Question: I have a Form that contains an "Add" button and a textBox, which is used to add information to a database table.
I need to check if the code entered in the TextBox is available before I can insert it.
My problem is that I get errors, as it attempts to add a "duplicate primary key" and I'm unsure of the source of error.
Below is the code I currently have:
'''
private void button2_Click(object sender, EventArgs e)
{
SqlConnection connection1 = new SqlConnection(connectionString);
connection1.Open();
String reqt1="select numero_cpte from compte where numero_cpte="+textBox1.Text+";";
SqlCommand sql1 = new SqlCommand(reqt1, connection1);
int d = int.Parse(textBox1.Text);
int dd = Convert.ToInt32(sql1.ExecuteScalar());
if(d == dd)
{
int o1 = sql1.ExecuteNonQuery();
MessageBox.Show("this account is not valide!!","Fiche ");
connection1.Close();
}
if (String.IsNullOrEmpty(textBox1.Text) == true)
{
MessageBox.Show("You should insert the code!!","Fiche",
MessageBoxButtons.OK,MessageBoxIcon.Information);
}
else
{
SqlConnection connection = new SqlConnection(connectionString);
connection.Open();
SqlCommand sql = new
SqlCommand("insert into compte values(" + textBox1.Text + ",'" +
textBox2.Text + "','" + type_cpteComboBox.SelectedItem.ToString() +
"','" + textBox2.Text + "','" + comboBox1.SelectedItem.ToString() +
"'," + comboBox2.SelectedItem.ToString() + ",'" +
checkBox1.Checked.ToString() + "','" + checkBox2.Checked.ToString() +
"','" +textBox5.Text+ "','" +textBox6.Text+ "');", connection);
int o = sql.ExecuteNonQuery();
MessageBox.Show(o + "Success of add","Fiche");
connection.Close();
textBox1.Text = "";
textBox2.Text = "";
}
'''
This is the error I see:

The insert command works perfectly, but When I try to test if the code that I'am going to add in the base exists or not (by typing a code that I know exists), I get this exception.
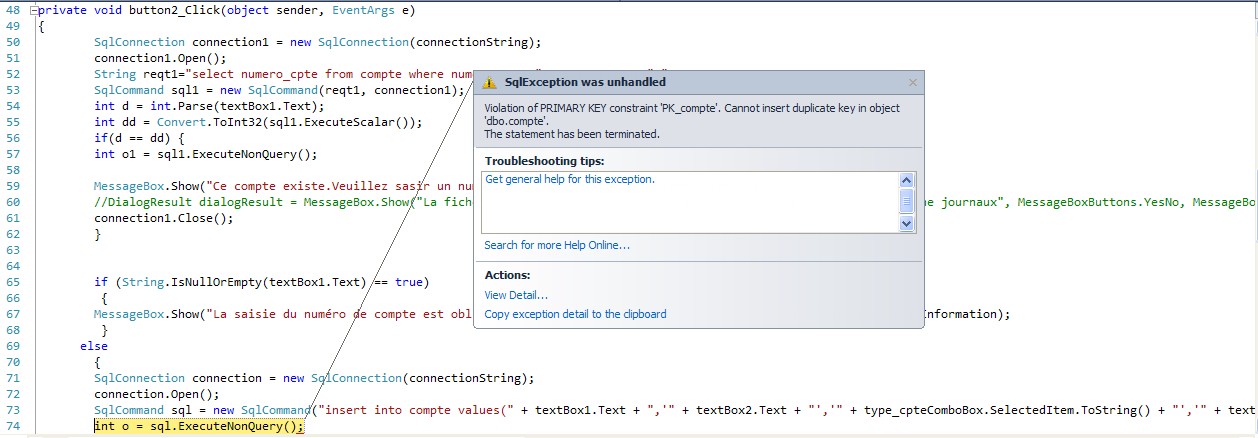
Answer: It looks like your code drops down into the add code even if you have discovered that your number is a duplicate. Try adding "return;" after you close the connection.
MessageBox.Show("Ce compte existe.Veuillez sasir un numero de compte valide!!", "Fiche Comptes");
connection1.Close();
return;